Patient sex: F
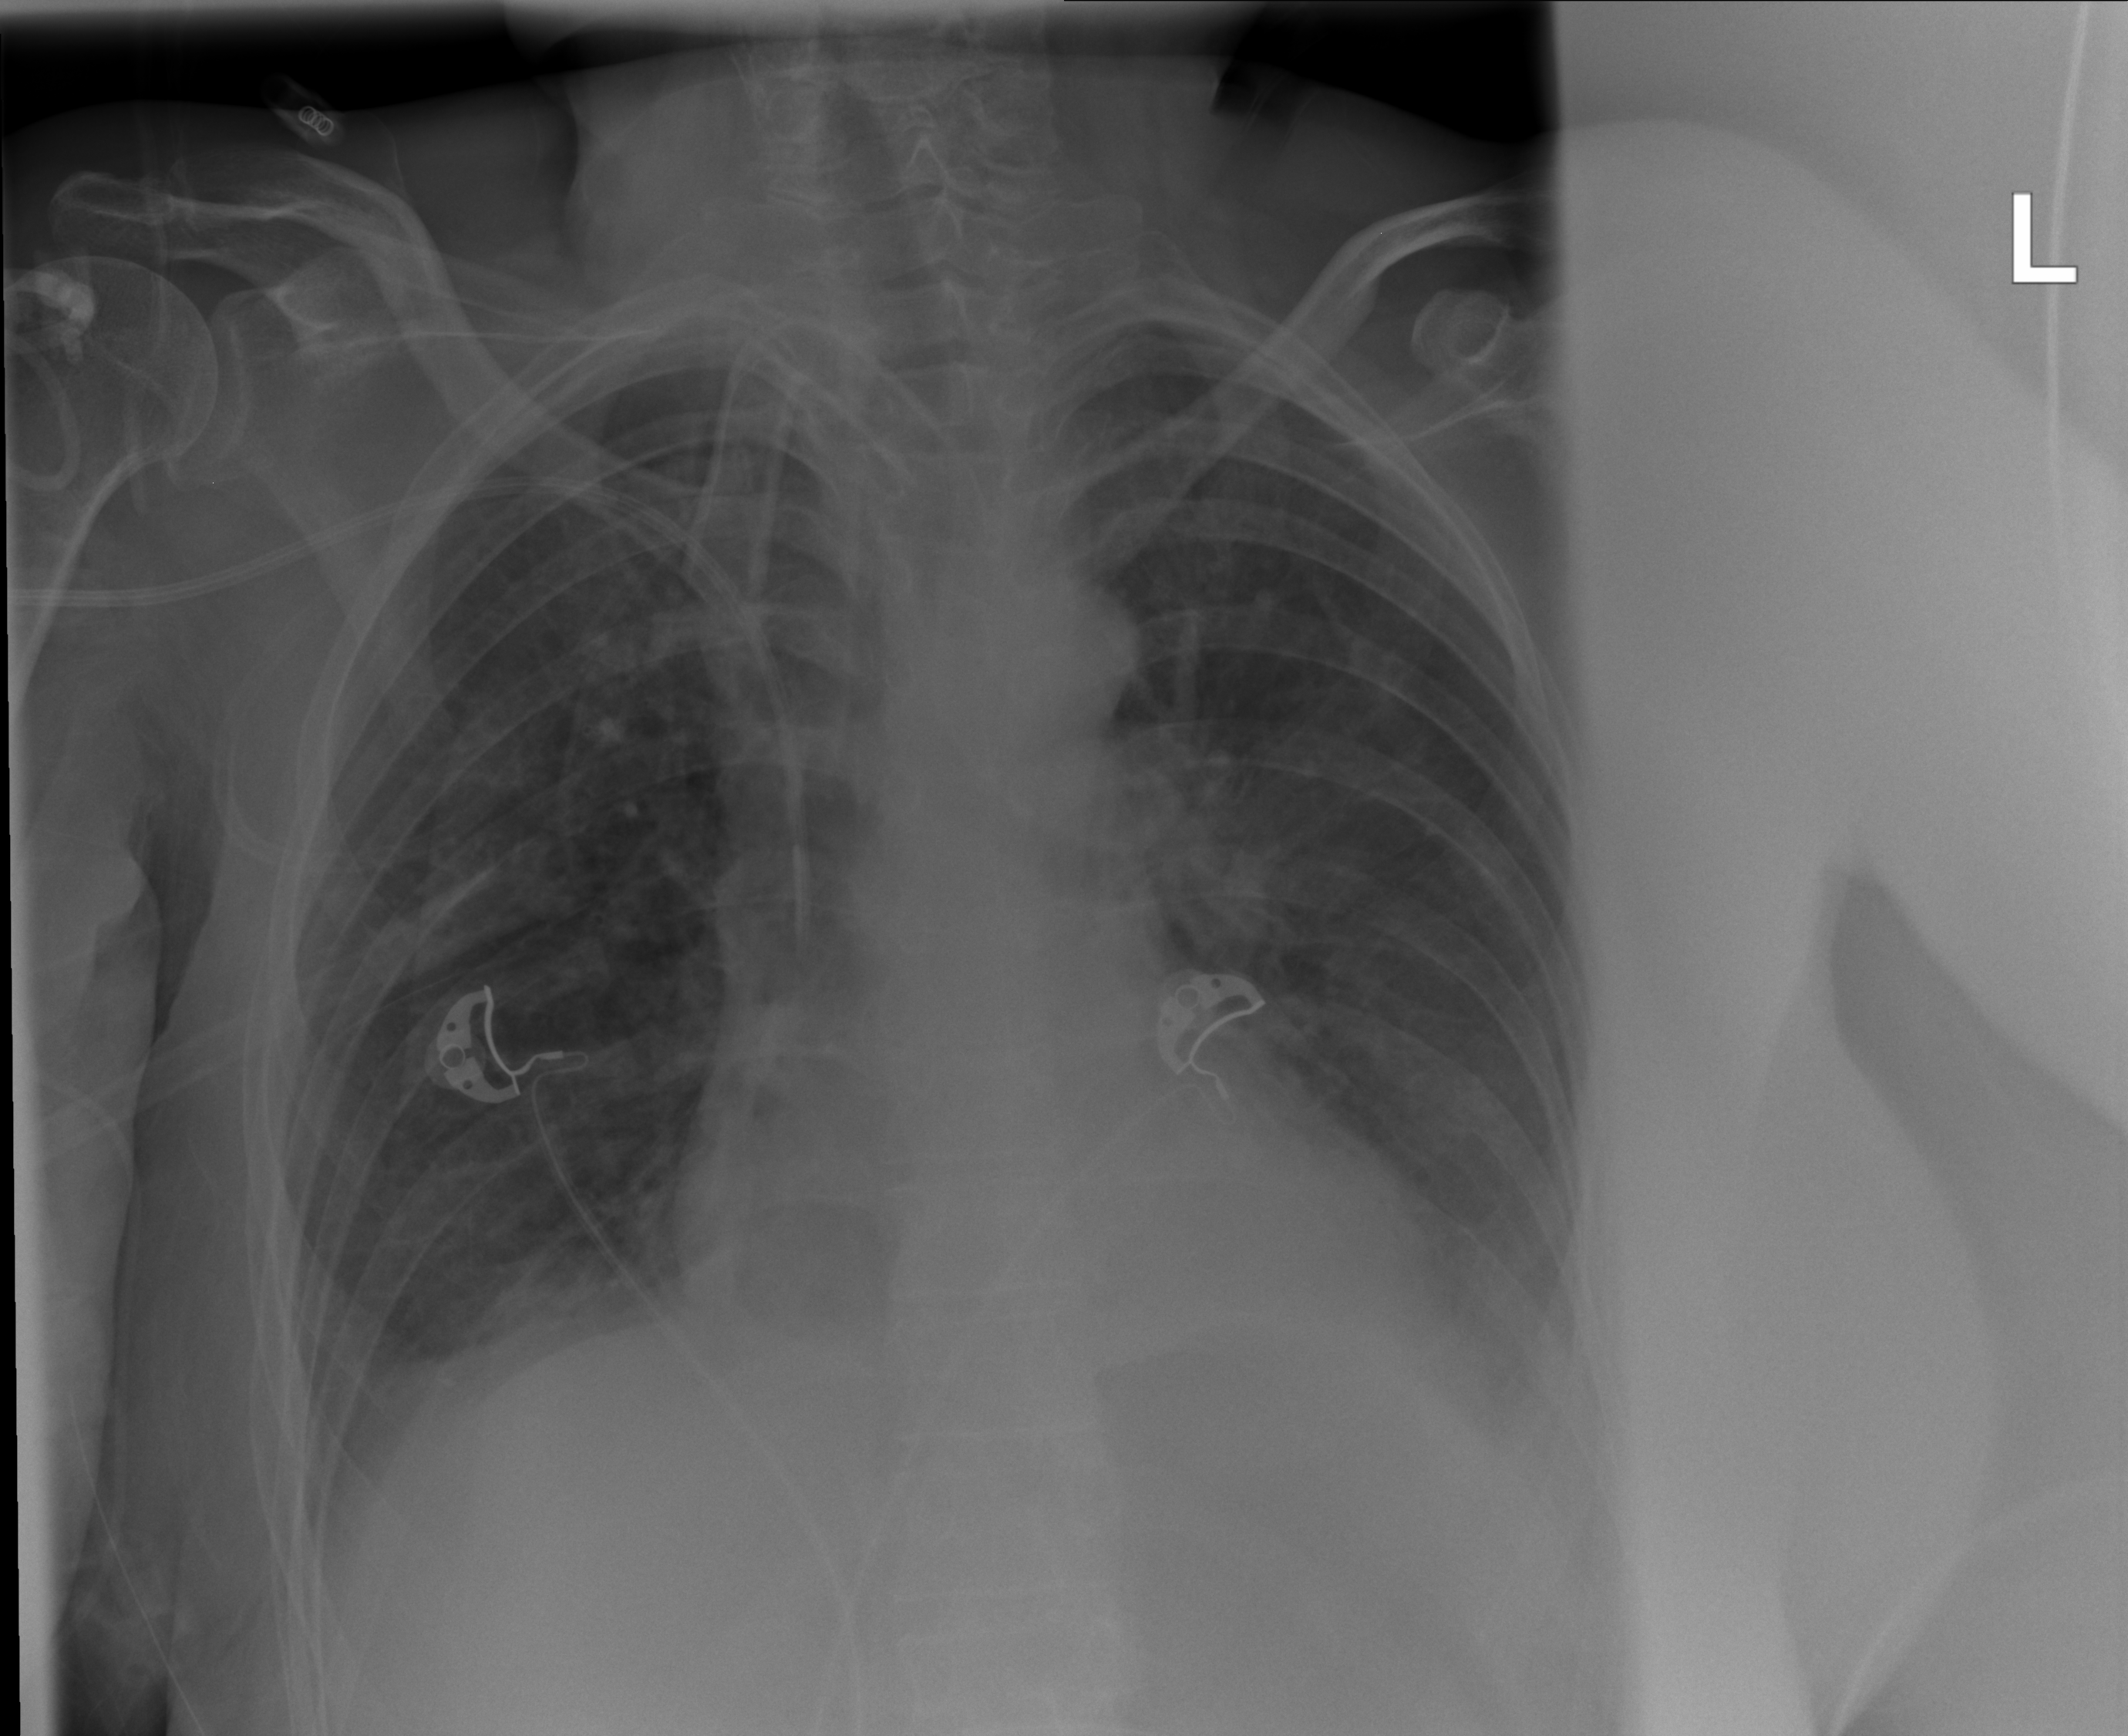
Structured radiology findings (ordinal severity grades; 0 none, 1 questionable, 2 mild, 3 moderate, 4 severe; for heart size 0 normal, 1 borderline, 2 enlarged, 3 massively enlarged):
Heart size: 1
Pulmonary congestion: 0
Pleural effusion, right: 1
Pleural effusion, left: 2
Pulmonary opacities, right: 1
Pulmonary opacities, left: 2
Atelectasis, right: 2
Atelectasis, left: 2